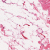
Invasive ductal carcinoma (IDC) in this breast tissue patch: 0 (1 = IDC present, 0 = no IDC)